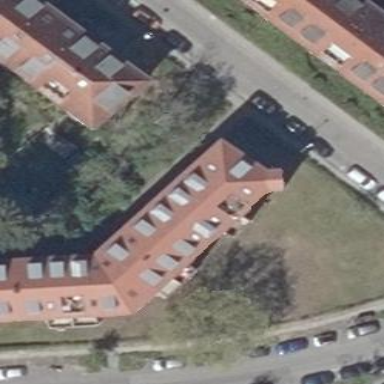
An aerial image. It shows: Image showing building with apartments.